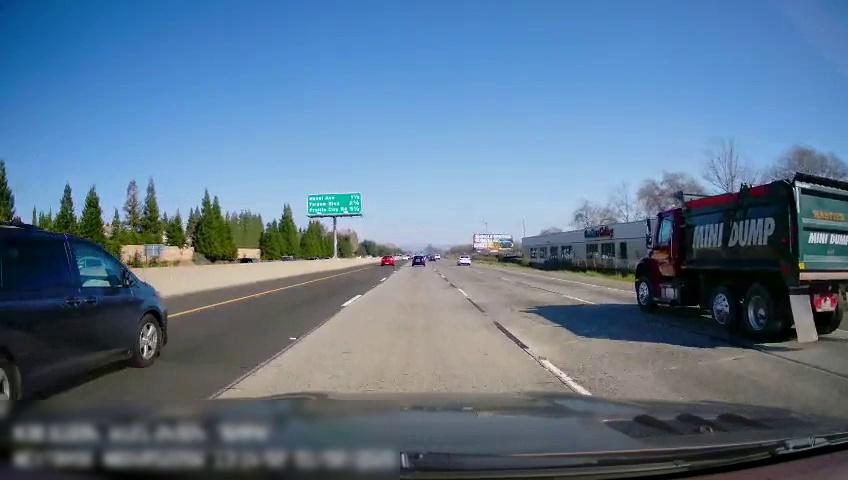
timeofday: Day
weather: Sunny
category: Drivable Space
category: Vehicles | Truck
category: Vehicles | SUV
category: Vehicles | Car
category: Vehicles | Car
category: Vehicles | Car
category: Lanes | Current Lane
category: Lanes | Current Lane
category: Lanes | Current Lane
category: Lanes | Alternate Lane
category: Lanes | Alternate Lane
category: Traffic | Signs